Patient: sex M, age 61
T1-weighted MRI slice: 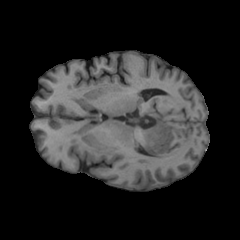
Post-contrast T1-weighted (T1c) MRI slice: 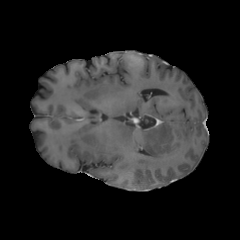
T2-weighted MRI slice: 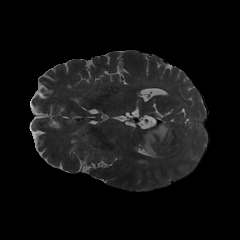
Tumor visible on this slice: yes
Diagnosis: Glioblastoma, IDH-wildtype
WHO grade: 4